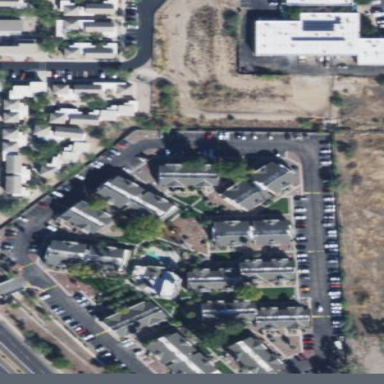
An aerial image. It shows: Residential area with apartments.